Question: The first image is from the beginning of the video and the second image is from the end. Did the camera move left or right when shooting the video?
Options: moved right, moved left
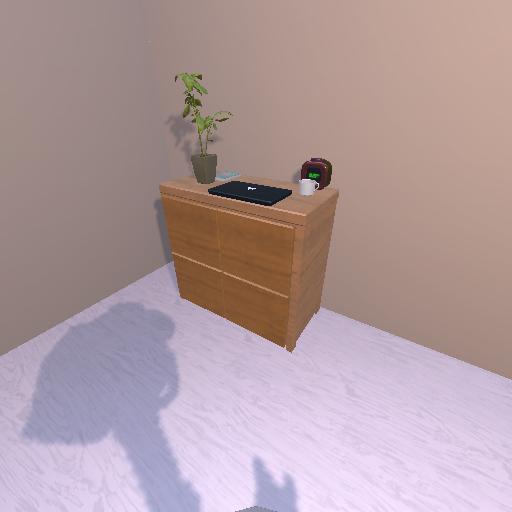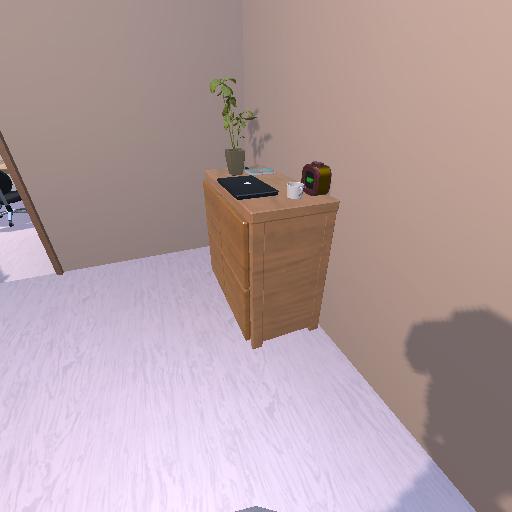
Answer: moved right